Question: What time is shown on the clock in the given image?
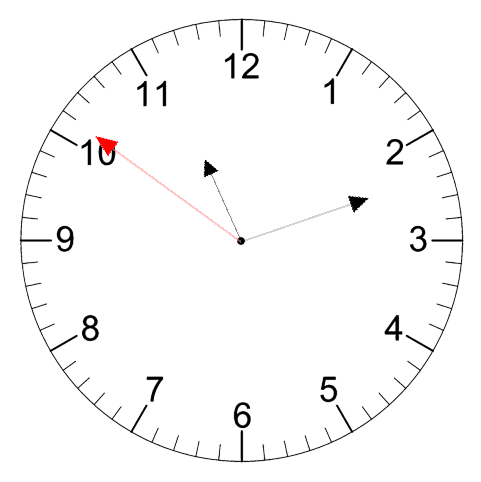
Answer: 11:11:51